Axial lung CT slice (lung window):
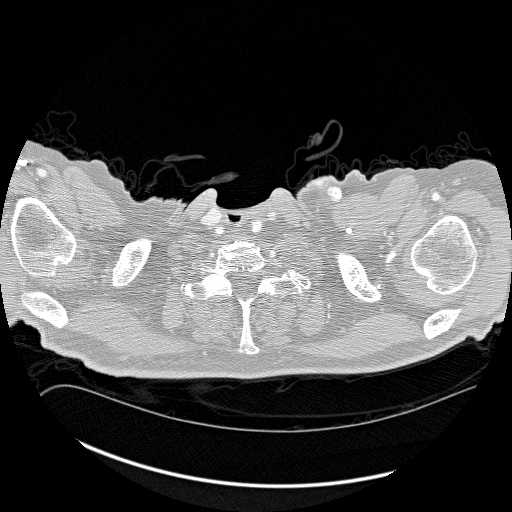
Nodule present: no